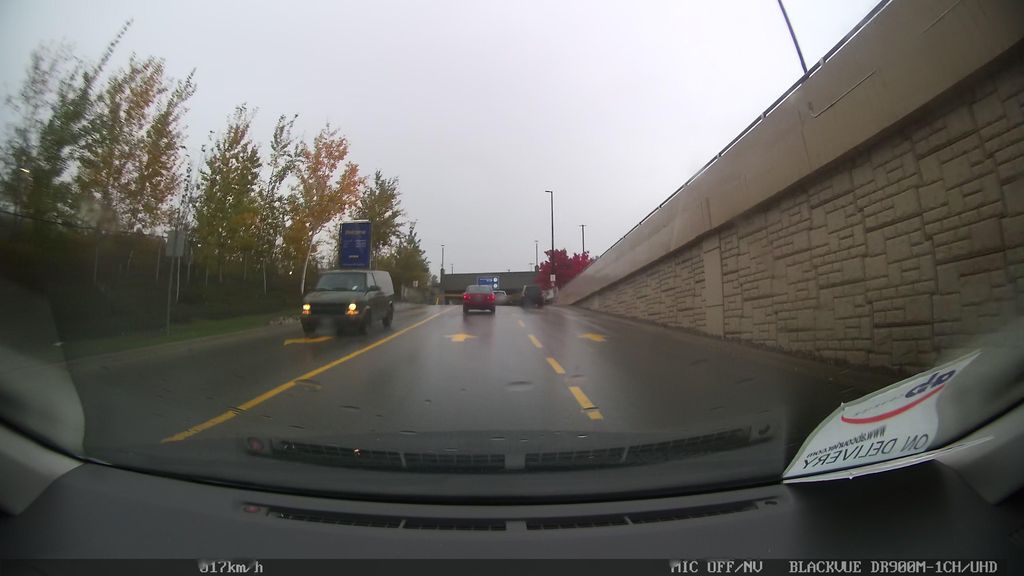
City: toronto